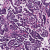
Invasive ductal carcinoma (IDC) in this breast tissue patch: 1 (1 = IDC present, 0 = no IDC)